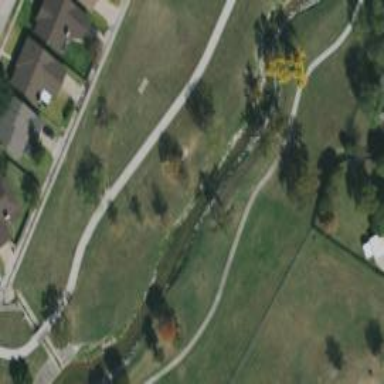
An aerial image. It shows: Disc golf hole.